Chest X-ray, PA view. Patient: 71 years old, sex M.
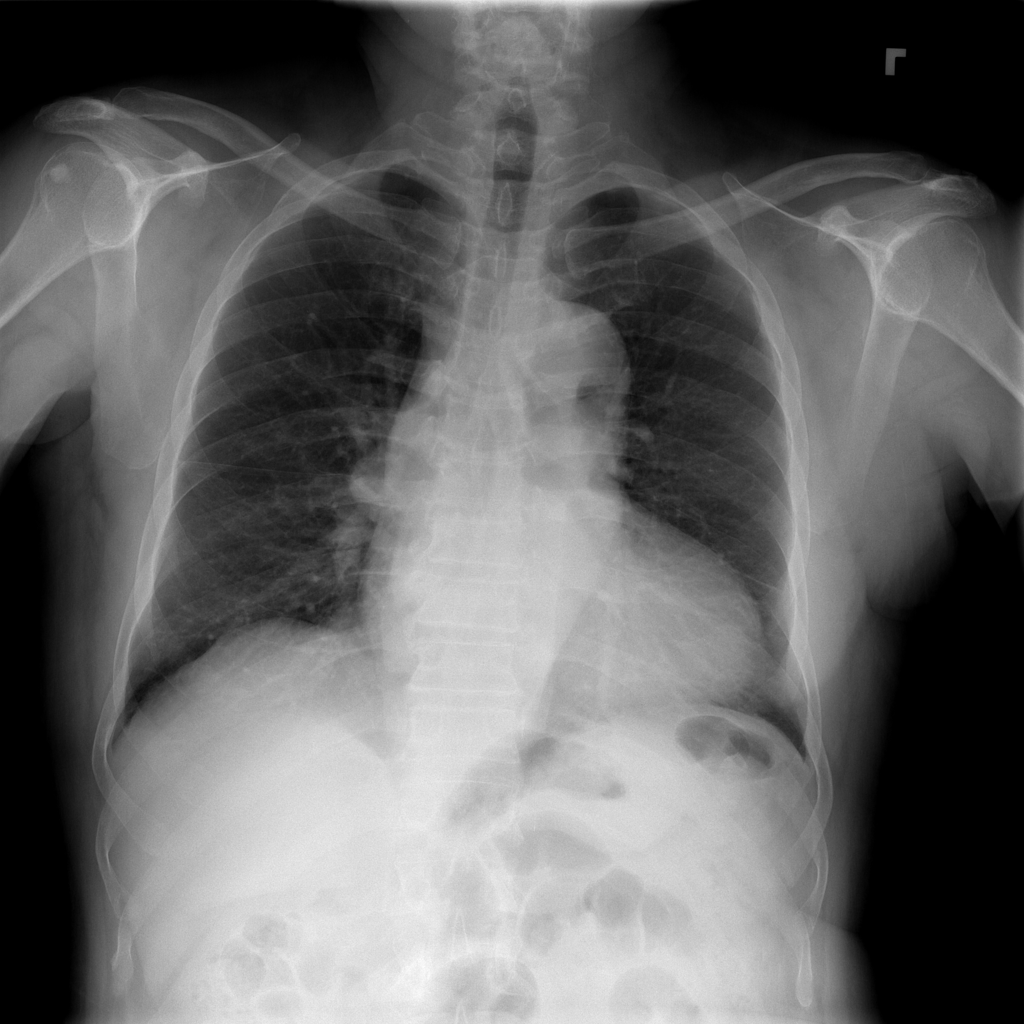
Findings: No Finding